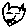
Label: cat